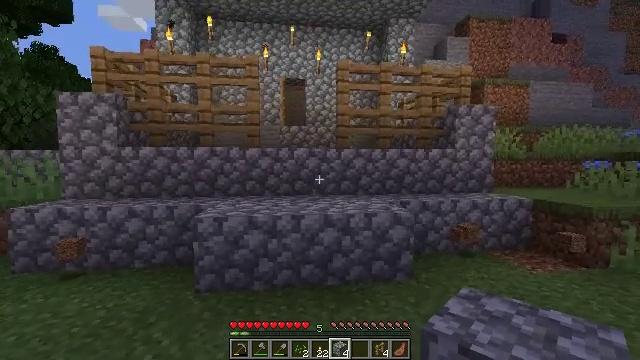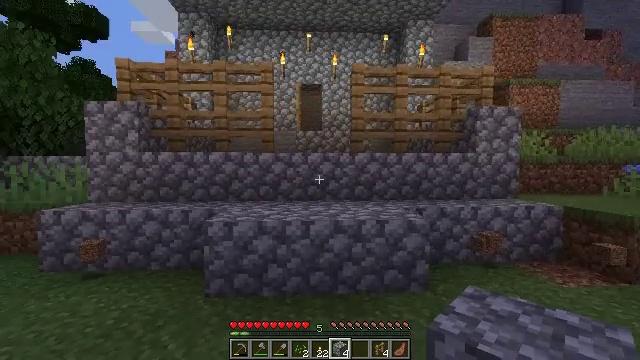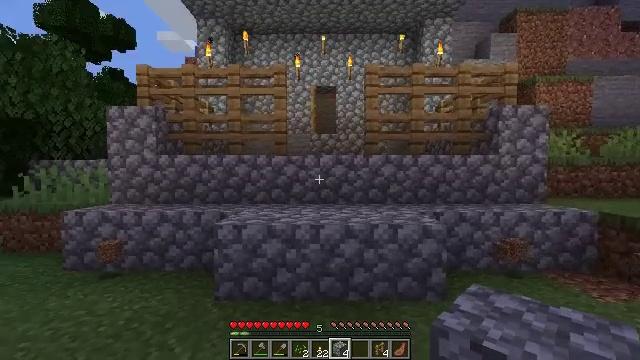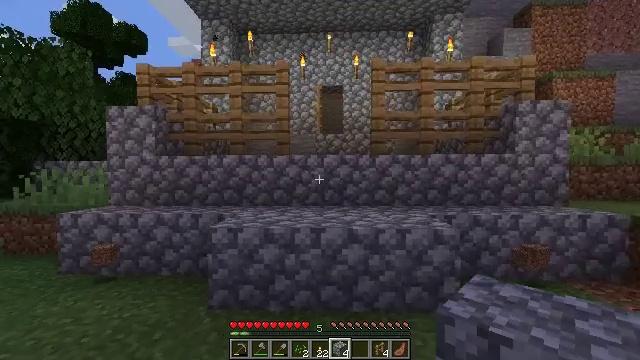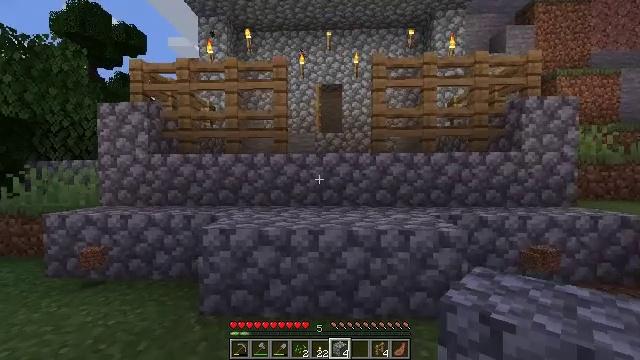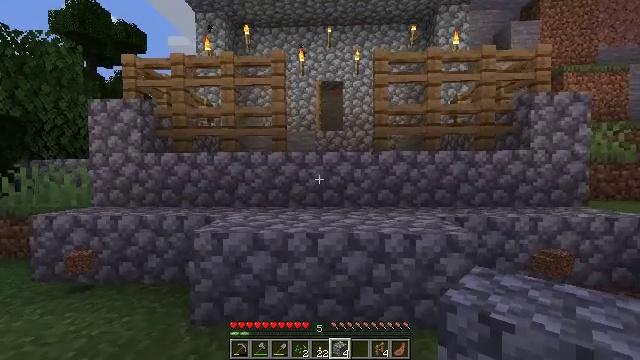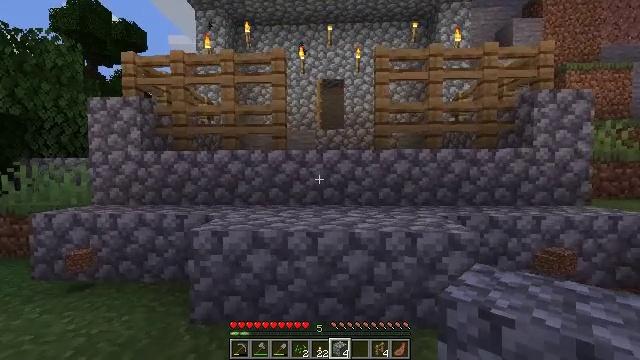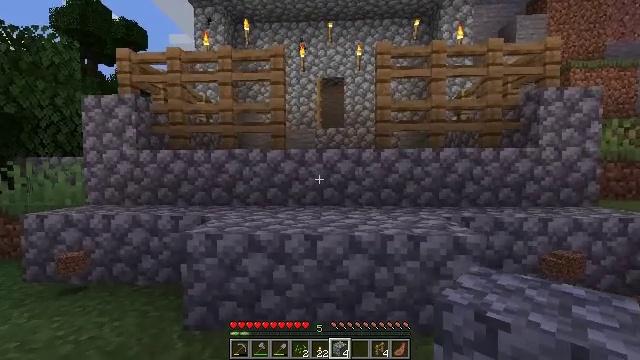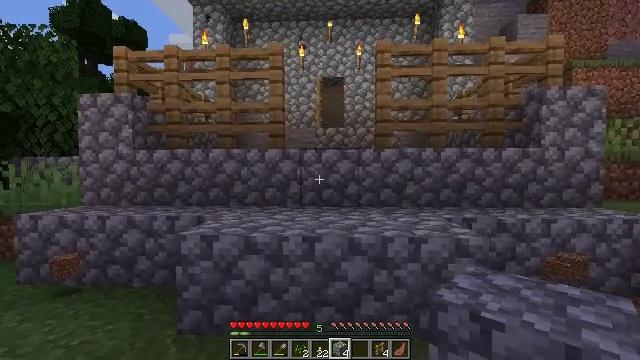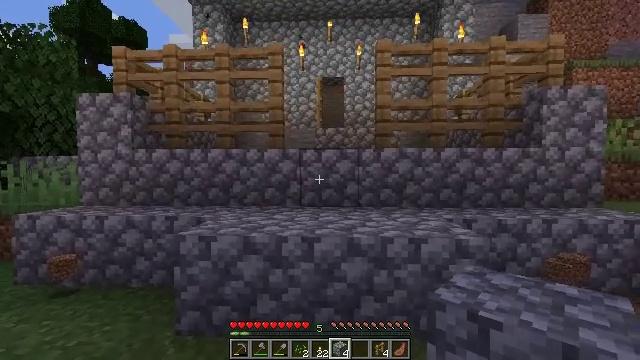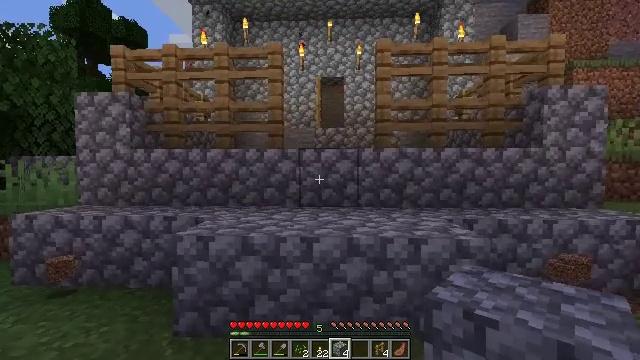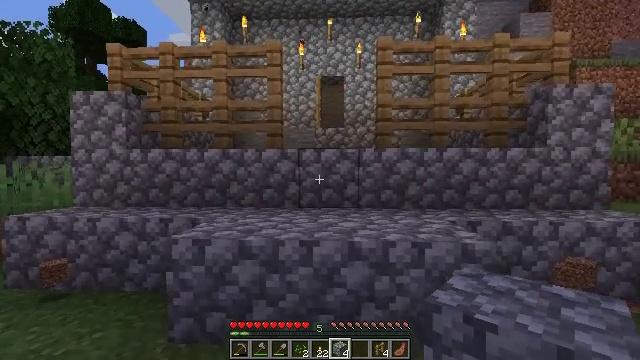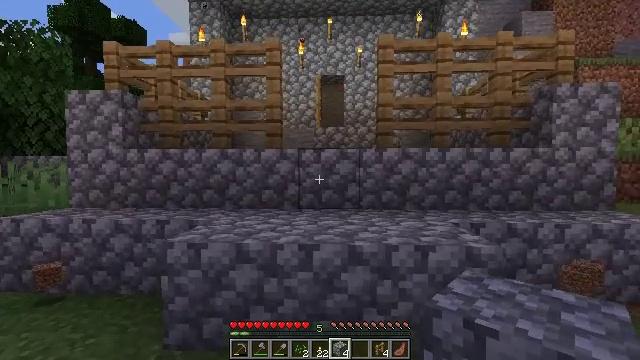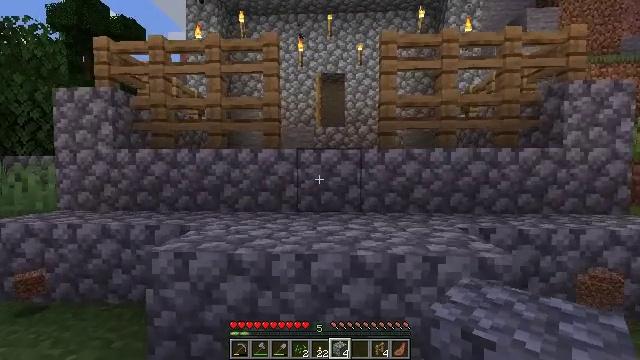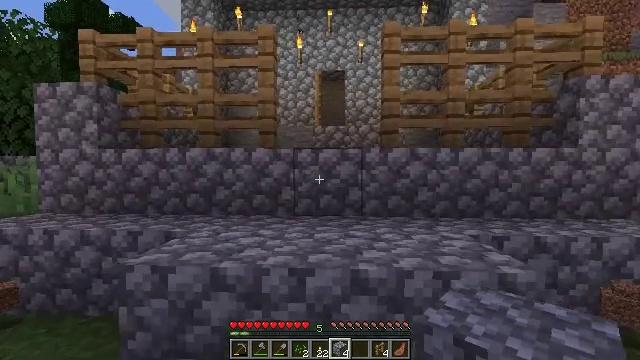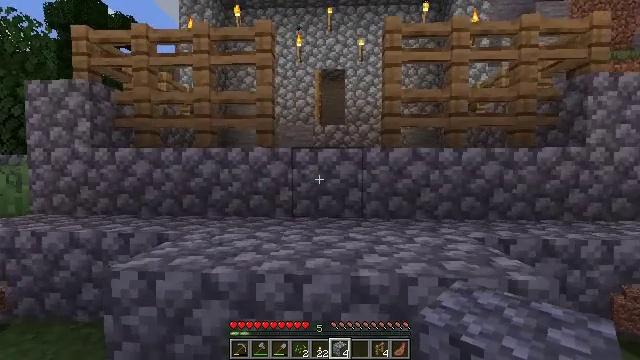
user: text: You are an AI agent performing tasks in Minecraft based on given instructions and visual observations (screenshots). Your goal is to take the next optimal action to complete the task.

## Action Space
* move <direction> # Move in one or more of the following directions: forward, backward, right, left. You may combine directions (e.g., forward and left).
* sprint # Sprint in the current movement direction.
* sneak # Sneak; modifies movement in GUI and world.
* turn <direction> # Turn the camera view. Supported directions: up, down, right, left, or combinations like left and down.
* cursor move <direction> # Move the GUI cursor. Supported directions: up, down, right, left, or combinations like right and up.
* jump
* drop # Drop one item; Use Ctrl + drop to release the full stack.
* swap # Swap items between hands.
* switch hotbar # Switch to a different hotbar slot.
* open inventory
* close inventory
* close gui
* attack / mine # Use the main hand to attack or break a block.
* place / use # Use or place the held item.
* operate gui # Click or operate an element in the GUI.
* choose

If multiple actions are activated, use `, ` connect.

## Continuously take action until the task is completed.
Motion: motion action
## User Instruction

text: Open the crafting table and craft an oak fence gate with planks and sticks.
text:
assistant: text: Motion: move forward and move right, turn left and up
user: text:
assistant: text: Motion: move forward, turn left
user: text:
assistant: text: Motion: move forward, turn left
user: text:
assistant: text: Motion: move forward
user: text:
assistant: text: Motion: move forward
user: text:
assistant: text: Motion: no_op
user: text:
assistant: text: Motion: no_op
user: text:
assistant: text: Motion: no_op
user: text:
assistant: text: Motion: no_op
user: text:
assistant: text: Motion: no_op
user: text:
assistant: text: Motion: move forward
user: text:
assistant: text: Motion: move forward
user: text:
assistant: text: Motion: move forward
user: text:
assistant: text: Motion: move forward
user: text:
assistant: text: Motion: move forward
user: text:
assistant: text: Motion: move forward, jump
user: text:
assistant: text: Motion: move forward, jump
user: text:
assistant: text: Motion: move forward, jump
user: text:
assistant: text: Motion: move forward, jump
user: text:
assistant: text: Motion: move forward, jump
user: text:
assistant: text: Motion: move forward, jump
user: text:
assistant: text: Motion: move forward
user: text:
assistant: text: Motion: move forward
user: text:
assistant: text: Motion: move forward
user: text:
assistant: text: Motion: move forward
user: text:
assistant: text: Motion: move forward
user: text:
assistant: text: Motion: move forward, jump
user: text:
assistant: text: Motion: move forward, jump
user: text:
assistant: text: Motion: move forward, jump
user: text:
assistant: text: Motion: move forward, jump